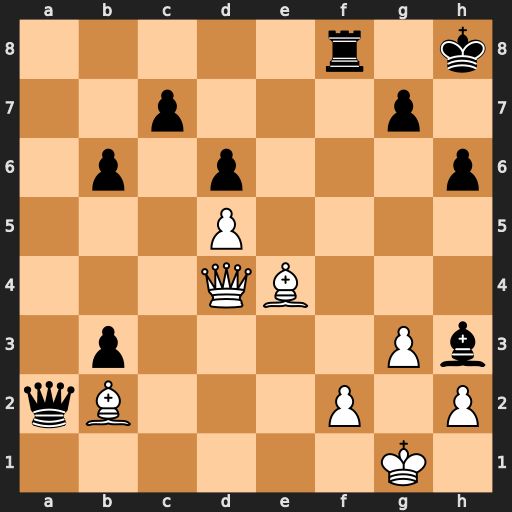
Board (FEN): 5r1k/2p3p1/1p1p3p/3P4/3QB3/1p4Pb/qB3P1P/6K1
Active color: w
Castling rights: -
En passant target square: -
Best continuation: Qxg7#